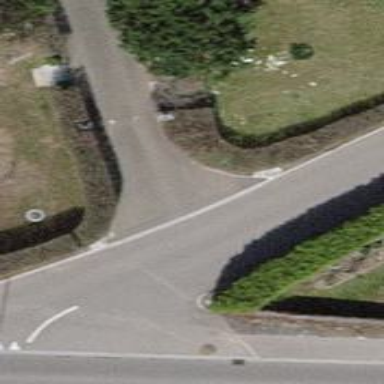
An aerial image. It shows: Hedge acting as barrier.